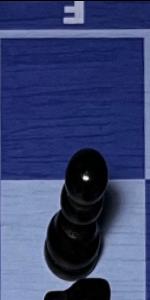
Label: Pawn_Black